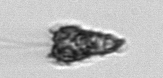
Label: Syracosphaera_pulchra